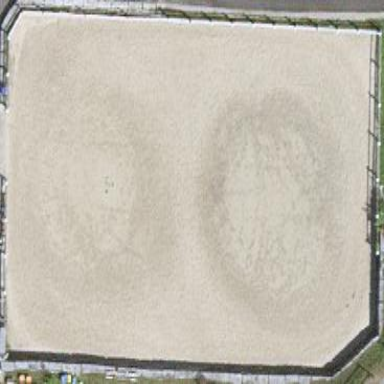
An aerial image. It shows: Equestrian pitch for leisure land activities.